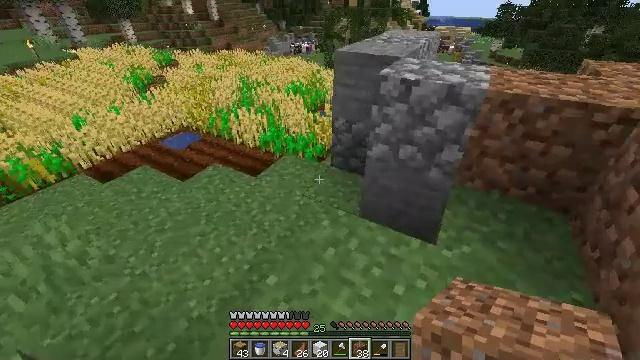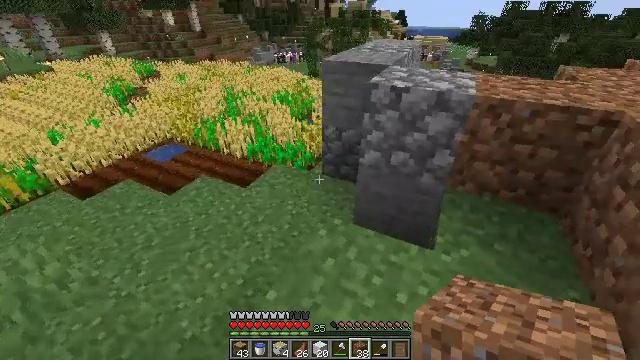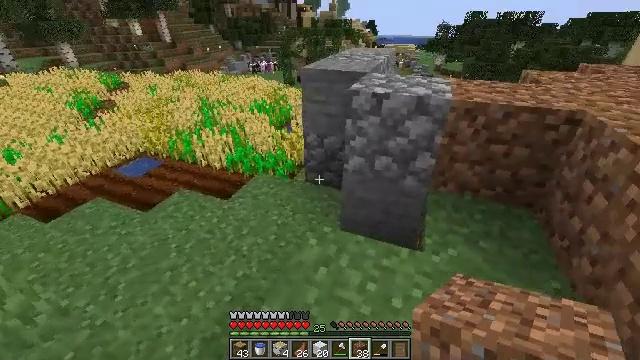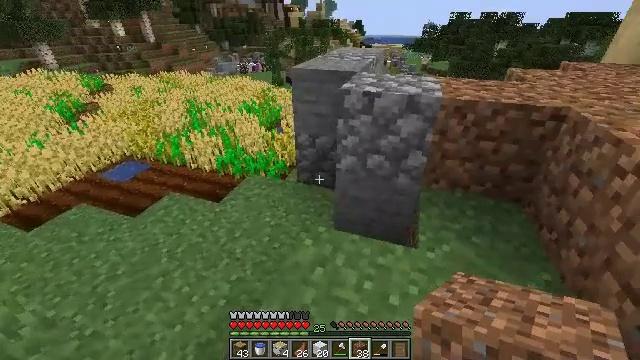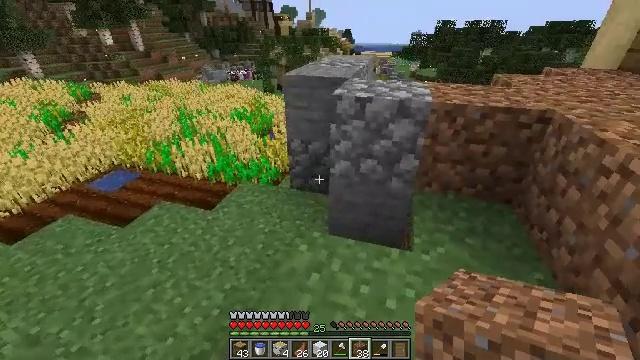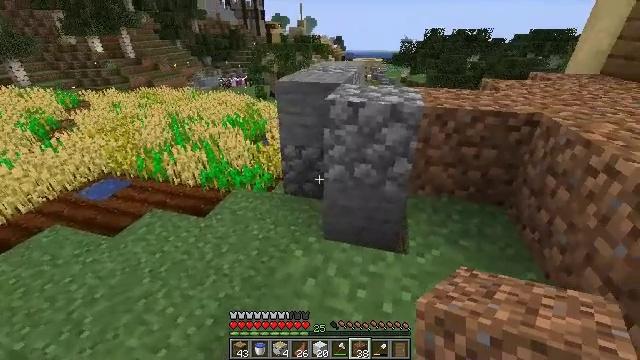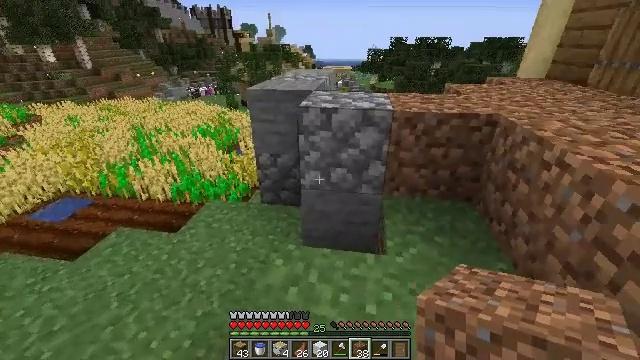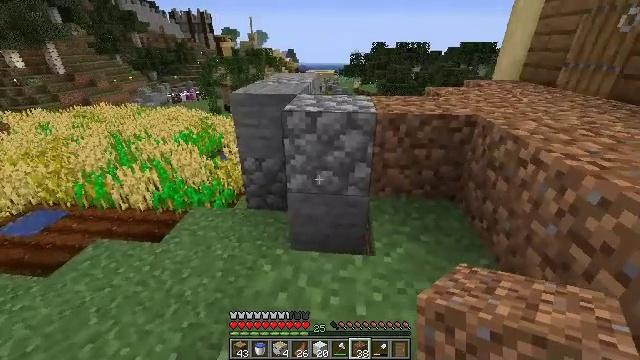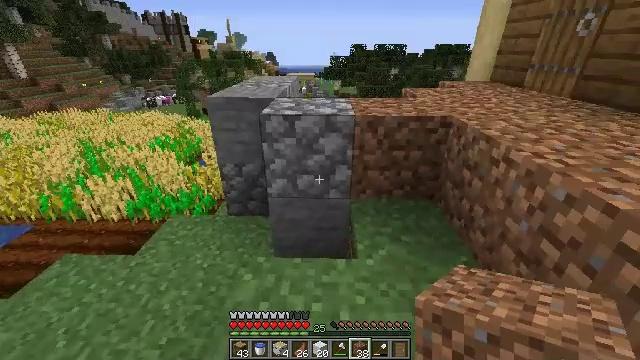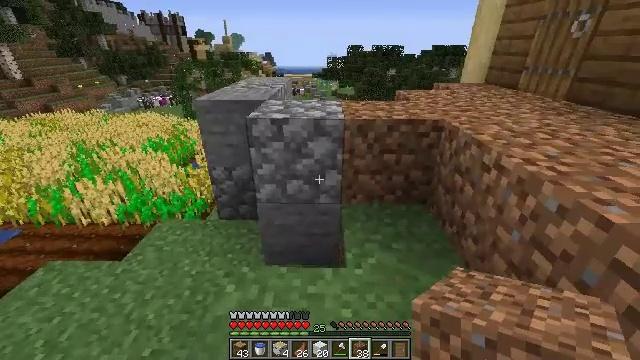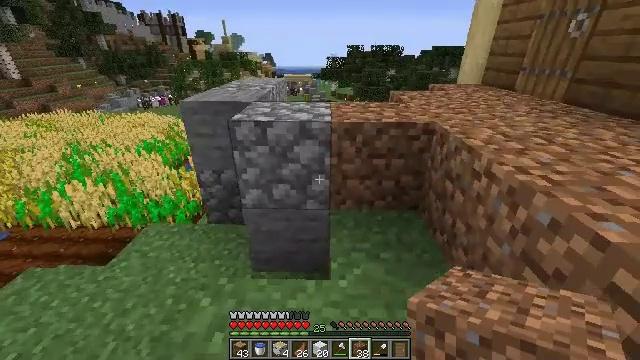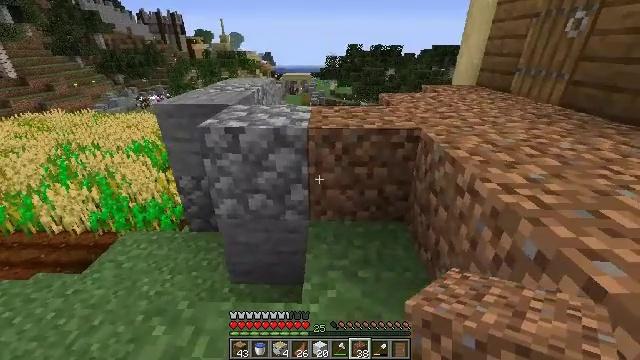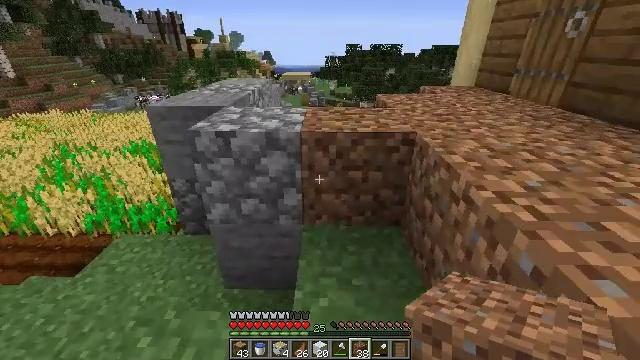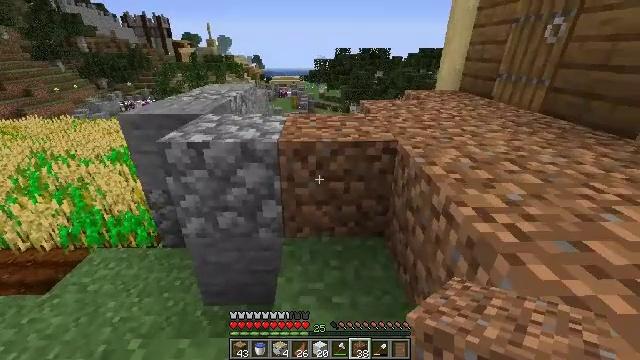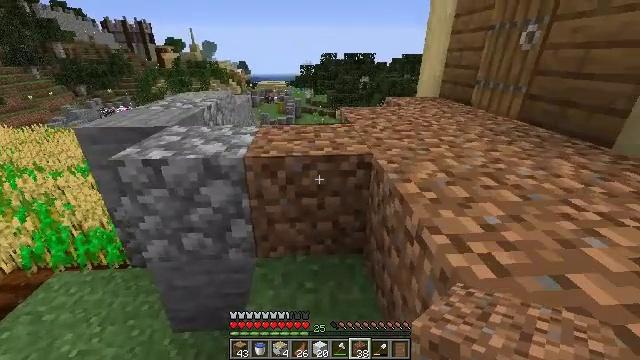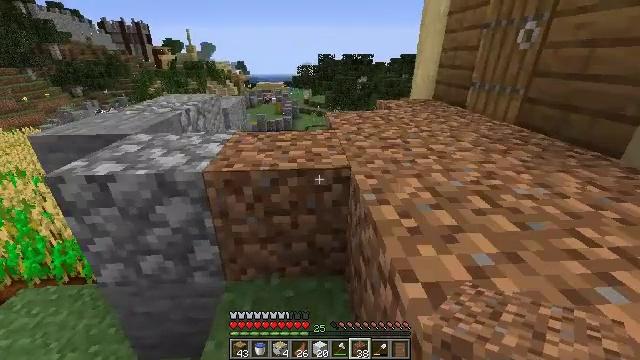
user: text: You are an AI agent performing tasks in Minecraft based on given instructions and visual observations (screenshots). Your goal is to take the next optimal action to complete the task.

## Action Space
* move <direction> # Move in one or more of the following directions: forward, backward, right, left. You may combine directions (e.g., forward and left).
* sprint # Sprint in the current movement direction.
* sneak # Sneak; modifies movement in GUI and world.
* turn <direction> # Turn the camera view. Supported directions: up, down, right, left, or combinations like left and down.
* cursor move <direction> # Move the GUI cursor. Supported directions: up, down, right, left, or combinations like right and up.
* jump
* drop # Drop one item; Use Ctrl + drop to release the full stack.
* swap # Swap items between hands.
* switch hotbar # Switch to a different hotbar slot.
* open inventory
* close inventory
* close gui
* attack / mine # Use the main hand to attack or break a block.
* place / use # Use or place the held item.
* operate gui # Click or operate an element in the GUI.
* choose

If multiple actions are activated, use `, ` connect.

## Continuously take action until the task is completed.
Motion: motion action
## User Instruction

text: Gather materials such as cobblestone.
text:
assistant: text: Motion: move back and move left, turn right and up
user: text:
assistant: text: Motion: move back and move left, turn right and up
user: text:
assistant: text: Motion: move back, turn right
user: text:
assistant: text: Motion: turn right and up
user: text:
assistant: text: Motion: turn right and up
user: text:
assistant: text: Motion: turn right and up
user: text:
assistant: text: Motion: turn right
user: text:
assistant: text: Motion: move forward and move right, turn right
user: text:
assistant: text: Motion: move forward and move right
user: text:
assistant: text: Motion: move forward and move right
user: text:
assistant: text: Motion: move forward and move right
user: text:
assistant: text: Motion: move forward and move right
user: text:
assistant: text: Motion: move forward and move right, turn right
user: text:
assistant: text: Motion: move forward and move right, turn right and up
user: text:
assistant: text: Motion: move forward and move right
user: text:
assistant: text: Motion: move forward and move right
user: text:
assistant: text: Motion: move forward and move right, jump
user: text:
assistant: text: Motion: move forward and move right, turn left, jump
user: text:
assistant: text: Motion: move forward and move right, turn left, jump
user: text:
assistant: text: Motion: move forward and move right, jump
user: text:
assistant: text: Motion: move forward and move right, turn left, jump
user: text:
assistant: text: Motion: move forward and move right, turn left
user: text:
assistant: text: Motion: move forward and move right, turn left and down
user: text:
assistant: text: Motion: move forward and move right, turn left and down
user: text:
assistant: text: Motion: move forward and move right, turn left
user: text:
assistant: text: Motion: move forward and move right, turn left
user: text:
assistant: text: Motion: move forward and move right, turn left
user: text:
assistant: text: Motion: move right, turn left and down
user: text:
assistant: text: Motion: turn left
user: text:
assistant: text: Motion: turn left